Field crop: tomato
Growth stage: 1
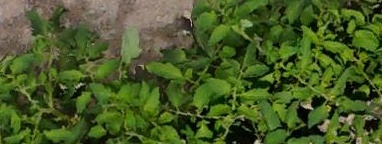
Species: tomato